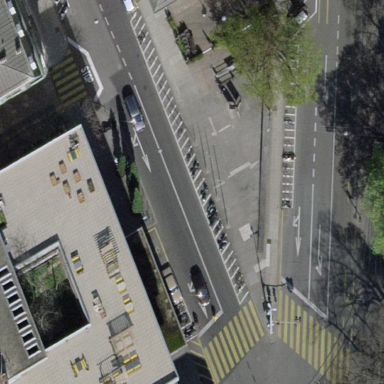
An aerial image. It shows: Area designated for motorcycle parking with anchors for bicycles.